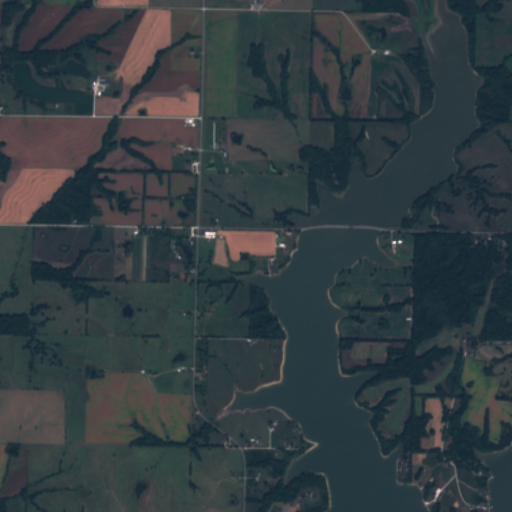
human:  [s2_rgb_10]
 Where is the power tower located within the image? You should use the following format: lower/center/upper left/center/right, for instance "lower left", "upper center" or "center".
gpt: The power tower is located in the lower left of the image.
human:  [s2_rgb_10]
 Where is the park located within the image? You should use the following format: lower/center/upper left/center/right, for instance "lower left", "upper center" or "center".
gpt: There is no park in the image.